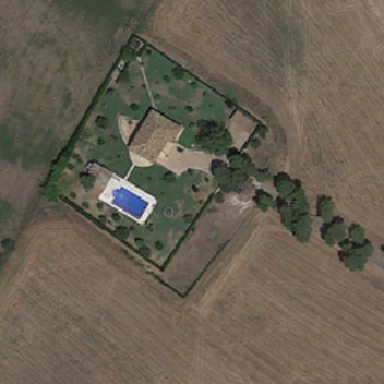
A house with gray roof in the middle .